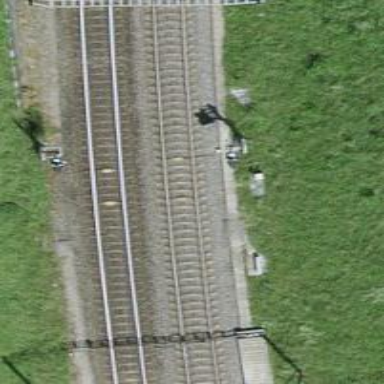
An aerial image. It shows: Railway signal.